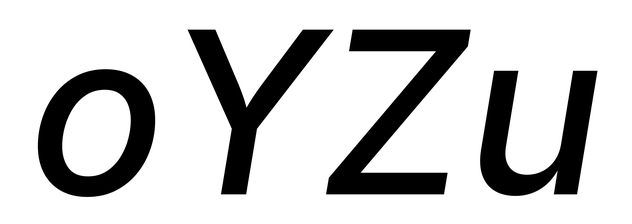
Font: Inter-Italic_Medium_Italic